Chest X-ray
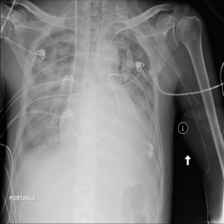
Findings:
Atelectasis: negative
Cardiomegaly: negative
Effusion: positive
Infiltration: negative
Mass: negative
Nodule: negative
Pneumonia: negative
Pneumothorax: negative
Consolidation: positive
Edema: negative
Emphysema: negative
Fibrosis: negative
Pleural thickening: negative
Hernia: negative